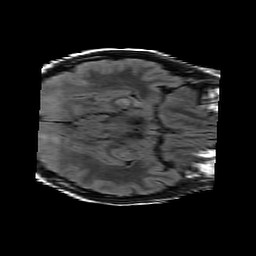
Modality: FLAIR
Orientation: axial
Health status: ill
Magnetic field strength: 3 T